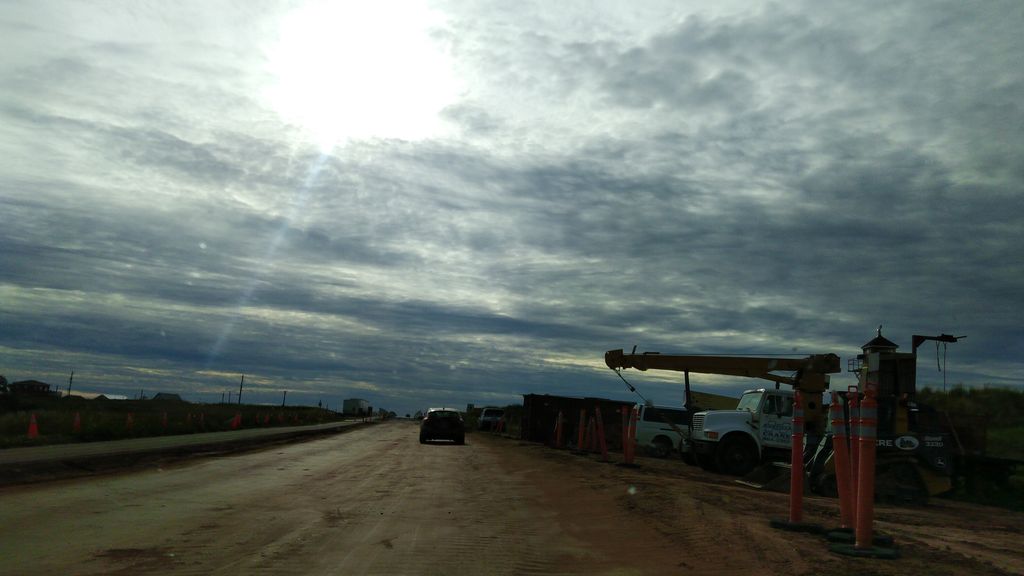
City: charlottetown